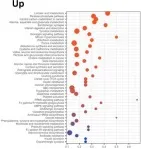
Up-regulated proteins of IMCC are mainly enriched in inflammation and cell cycle signaling pathways, while down-regulated proteins are mainly enriched in the regulation of bile acid synthesis. The bubble charts show the enriched pathways of differential metabolites in IMCC (G, H).
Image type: chart (chart)